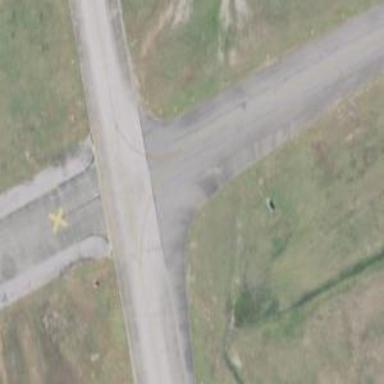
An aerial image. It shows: View of taxiway at the airport.